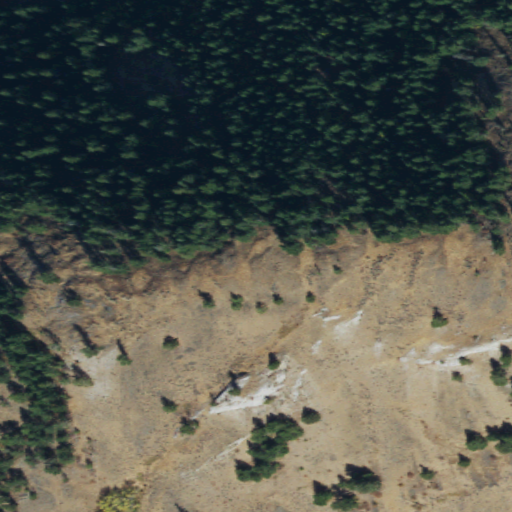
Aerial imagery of mountain in Washington named Mulcahy Mountain containing grassland, evergreen forest, and shrub